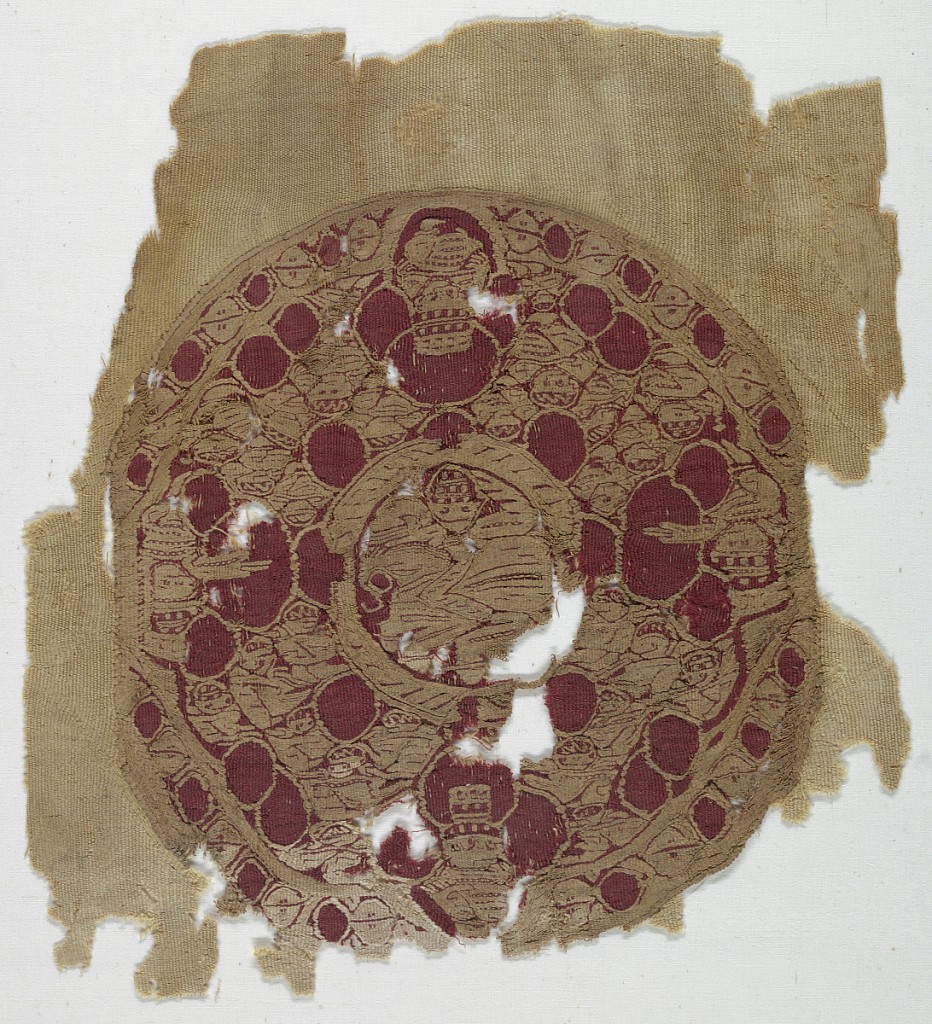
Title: Textile
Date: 8th - 10th century
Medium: linen, wool Technique: plain weave with discontinuous wefts (tapestry) with slits, dovetails, eccentric wefts, and wrapping. On warps of weft-faced plain weave fabric.
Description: Tapestry-woven circular medallion in ivory and red wool on the warps of a weft-faced plain weave ivory wool fabric. A small roundel with a man mounted on a horse is surrounded by four figures, one on each of the four axes, in lobed frames which break into the outer border. The spaces between the four figures are filled with small figures and red circles. The outer border is made up of small red circles alternating with small blossoms.